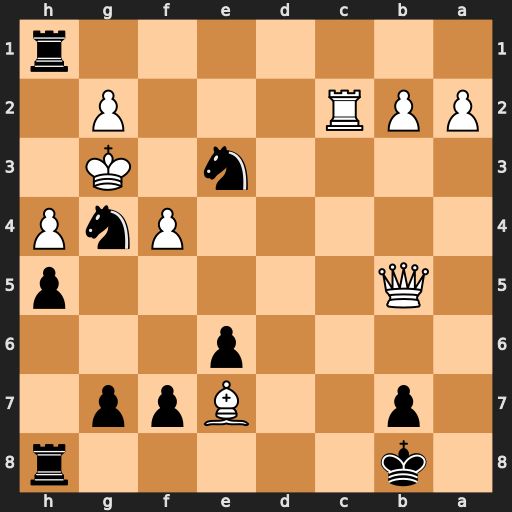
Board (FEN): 1k5r/1p2Bpp1/4p3/1Q5p/5PnP/4n1K1/PPR3P1/7r
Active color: b
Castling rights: -
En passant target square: -
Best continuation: Nf5+ Qxf5 exf5